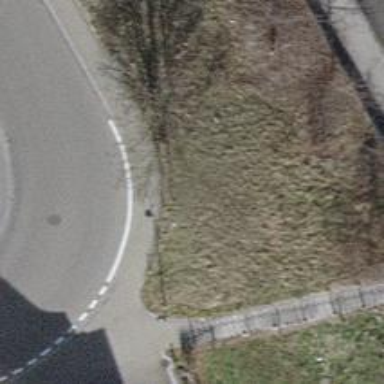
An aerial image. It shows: Sidewalk along the footway.